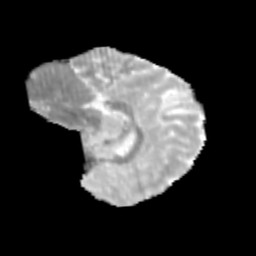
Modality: MD
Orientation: sagittal
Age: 11
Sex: female
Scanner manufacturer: siemens
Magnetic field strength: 3 T
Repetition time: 3.8 s
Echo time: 0.07 s